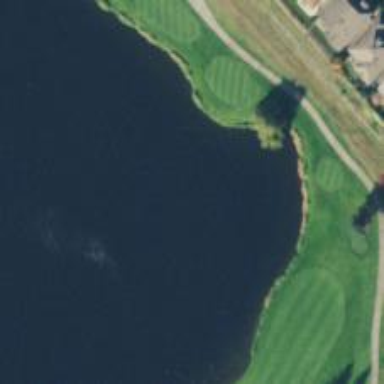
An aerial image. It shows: Rough grassy area used for golf.